Question: so I have this huge table SS(someID, someDate, ...). I need to join a subset of this table to the other table. The subset is determined by: select * from SS where someID in (select someID from SS where someDate is between date1 and date2).
When running this on Oracle XA data server in parallel, the execution takes a long time and TEMP space, even though Oracle can cell offloading efficiency of 99% on the SS table, but the subset query still bring back a large amount of data to the database server in joining with other table.
Is there anyway to make this more efficient? such as Oracle doesn't have to send back as much data and utilize more of the cell offloading efficiency?
Below is the query plan
'''
PLAN_TABLE_OUTPUT
Plan hash value: <PHONE>
---------------------------------------------------------------------------------------------------------------------------------------
| Id | Operation | Name | Rows | Bytes | Cost (%CPU)| Time | TQ |IN-OUT| PQ Distrib |
---------------------------------------------------------------------------------------------------------------------------------------
| 0 | SELECT STATEMENT | | 1044K| 589M| 46101 (1)| 00:01:33 | | | |
| 1 | PX COORDINATOR | | | | | | | | |
| 2 | PX SEND QC (RANDOM) | :TQ10003 | 1044K| 589M| 46101 (1)| 00:01:33 | Q1,03 | P->S | QC (RAND) |
|* 3 | HASH JOIN BUFFERED | | 1044K| 589M| 46101 (1)| 00:01:33 | Q1,03 | PCWP | |
| 4 | PX RECEIVE | | | | | | Q1,03 | PCWP | |
| 5 | PX SEND HASH | :TQ10001 | | | | | Q1,01 | P->P | HASH |
| 6 | NESTED LOOPS | | | | | | Q1,01 | PCWP | |
| 7 | NESTED LOOPS | | 523K| 135M| 38264 (1)| 00:01:17 | Q1,01 | PCWP | |
| 8 | SORT UNIQUE | | 29402 | 401K| 13751 (1)| 00:00:28 | Q1,01 | PCWP | |
| 9 | PX RECEIVE | | 29402 | 401K| 13751 (1)| 00:00:28 | Q1,01 | PCWP | |
| 10 | PX SEND HASH | :TQ10000 | 29402 | 401K| 13751 (1)| 00:00:28 | Q1,00 | P->P | HASH |
| 11 | PX BLOCK ITERATOR | | 29402 | 401K| 13751 (1)| 00:00:28 | Q1,00 | PCWC | |
|* 12 | INDEX STORAGE FAST FULL SCAN| SUPERSET_IDX1 | 29402 | 401K| 13751 (1)| 00:00:28 | Q1,00 | PCWP | |
|* 13 | INDEX RANGE SCAN | XU_SUPERSET_01 | 18 | | 1 (0)| 00:00:01 | Q1,01 | PCWP | |
| 14 | TABLE ACCESS BY INDEX ROWID | SUPERSET | 18 | 4644 | 2 (0)| 00:00:01 | Q1,01 | PCWP | |
| 15 | PX RECEIVE | | 2886K| 880M| 7834 (2)| 00:00:16 | Q1,03 | PCWP | |
| 16 | PX SEND HASH | :TQ10002 | 2886K| 880M| 7834 (2)| 00:00:16 | Q1,02 | P->P | HASH |
| 17 | PX BLOCK ITERATOR | | 2886K| 880M| 7834 (2)| 00:00:16 | Q1,02 | PCWC | |
| 18 | TABLE ACCESS STORAGE FULL | POL_DTL | 2886K| 880M| 7834 (2)| 00:00:16 | Q1,02 | PCWP | |
---------------------------------------------------------------------------------------------------------------------------------------
Predicate Information (identified by operation id):
---------------------------------------------------
3 - access(SS.POL_ID=PD.POL_ID)
12 - storage(IMPT_DT<=TO_DATE(' 2014-11-20 00:00:00', 'syyyy-mm-dd hh24:mi:ss') AND IMPT_DT>=TO_DATE(' 2014-10-28
00:00:00', 'syyyy-mm-dd hh24:mi:ss'))
filter(IMPT_DT<=TO_DATE(' 2014-11-20 00:00:00', 'syyyy-mm-dd hh24:mi:ss') AND IMPT_DT>=TO_DATE(' 2014-10-28
00:00:00', 'syyyy-mm-dd hh24:mi:ss'))
13 - access(SS.POL_ID=POL_ID)
Note
-----
- Degree of Parallelism is 4 because of session
'''

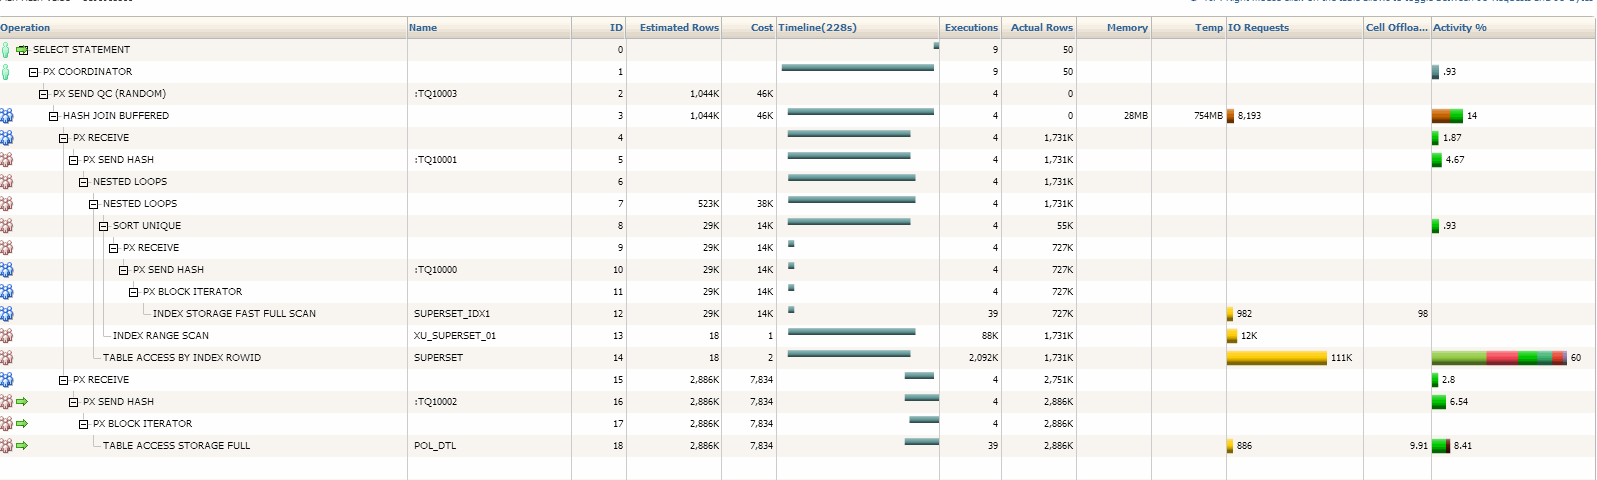
Answer: There may not be much you can do to improve this query. The execution plan looks pretty good:
1. Good objects The indexes seem to fit the query well, although it's hard to tell without the full definitions.
2. Good cardinality The estimated rows and actual rows are close. This strongly implies the optimizer is doing a good job and is picking a near-optimal plan. If it can estimate the number of rows correctly it will make wise decisions about the access paths, join methods, join order, etc. Even the time estimate is close, which is rare. It looks like there are good table and system statistics.
3. Cell offloading The storage predicates and the active report Cell offloading imply that cell offloading is working as expected, at least once.
4. Parallelism Large objects are already being processed in parallel. I don't see any obvious parallel problems.
Here are some ideas for improvement but don't expect drastic improvements:
1. Full table scan Force a full table scan instead of an index range scan with a hint like --+ no_index(superset XU_SUPERSET_01). With multiblock reads (use for full scans) and cell offloading (used for a direct path read for a full scan not used for an index range scan that uses the buffer cache), a full table scan reading all the data may be more efficient than an index range scan reading less data.
2. Covering index If the full table scan doesn't work, create a skinny version of the table with an index that includes all returned and queried columns. This gets the benefits of full scans (multiblock IO, cell offloading) but is smaller than the full table.
3. Larger DOP There's no magic number for the degree of parallelism (DOP). But in my experience the DOP sweet-spot is almost always larger than 4. This may improve performance but will use more resources.
4. Rewrite query? Re-writing the query may enable smart scan to process the join in the storage cells. Try changing select * from SS where someID in
(select someID from SS where someDate is between date1 and date2)
to select distinct ss1.*
from ss ss1
join ss ss2
on ss1.someID = ss2.someID
and ss2.someDate is between date1 and date2
This new version does extra work. The join returns more rows than necessary, and then they need to be made distinct. That extra work may be worth it if it means the join can happen in the storage cells. I can't find a great source for exactly what kind of processing can be offloaded, but at least some types of joins can be.